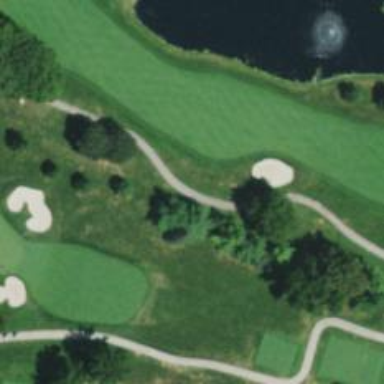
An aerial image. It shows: Well-maintained path suitable for golfing.